Question: Before passing the query to another page it contains argument
> UwHe6N8aN0ZAHhestx+adQ==
But when passed, the receiving page got
> UwHe6N8aN0ZAHhestx adQ==
value instead.
The "+" got auto converted to space.

How can I stop the auto conversion of the query parameters?
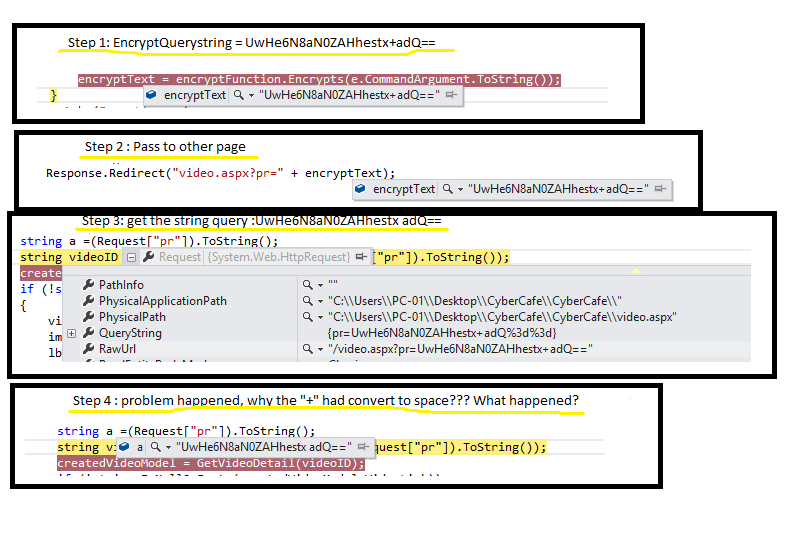
Answer: Because you should correctly <URL> that string:
'''
var str = "UwHe6N8aN0ZAHhestx+adQ==";
Console.WriteLine(Uri.EscapeDataString(str));
'''
Or, taking into account that it seems to be ASP.NET application, you can use <URL>.